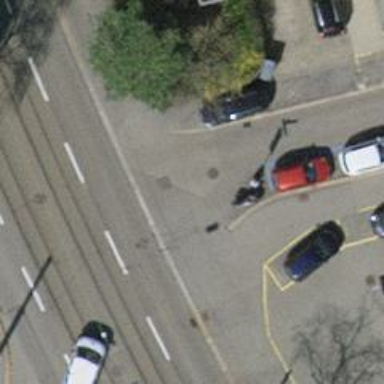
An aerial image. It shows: Unmarked crossing with traffic calming table.